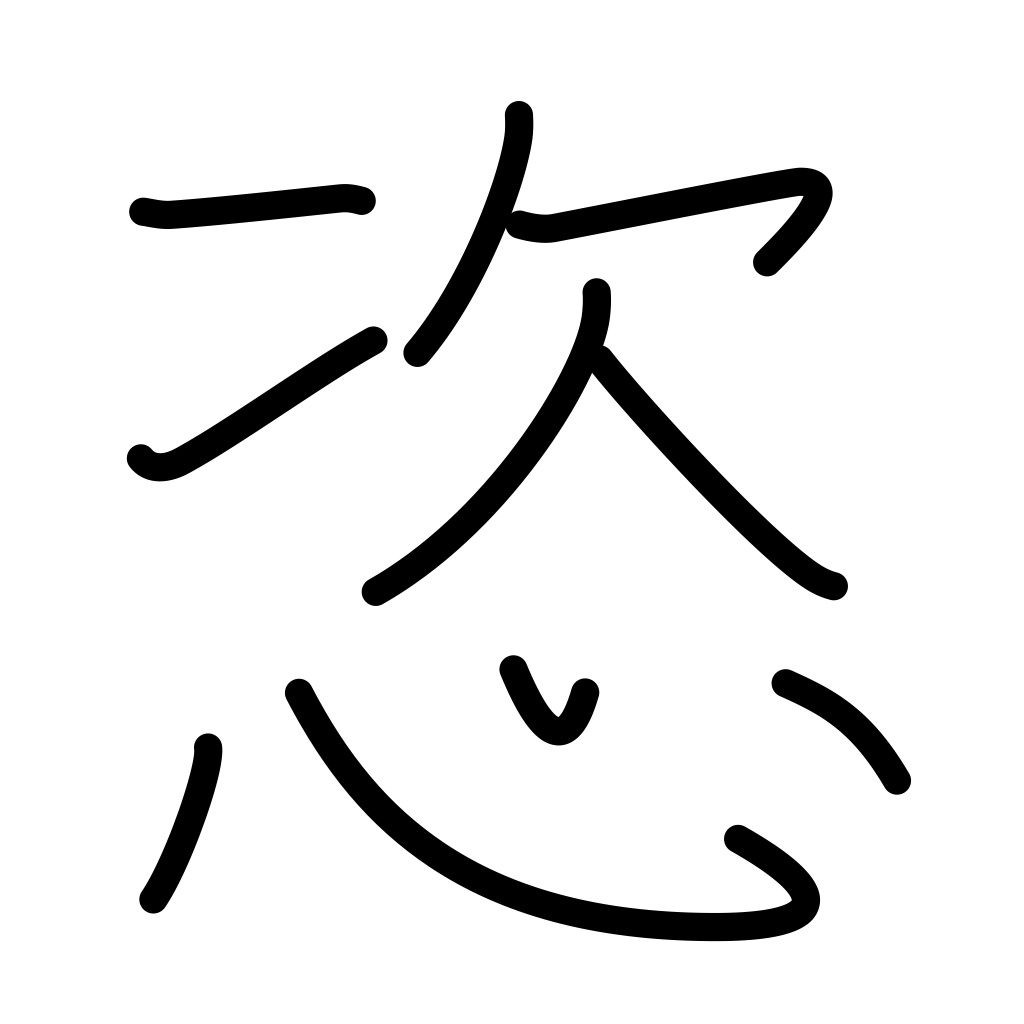
Meaning: selfish, arbitrary